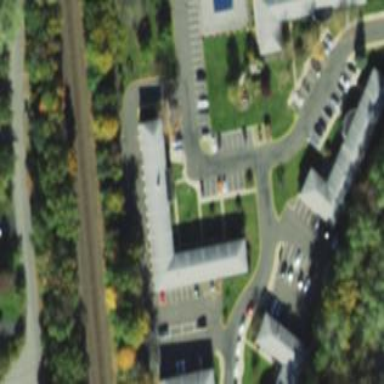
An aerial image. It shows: Building.